Question: I started to work on grafana and i am not able to find the data source option on my drop down menu of grafana. Can somebody tell me where i am wrong. I followed the documentation of installation provided by grafana.

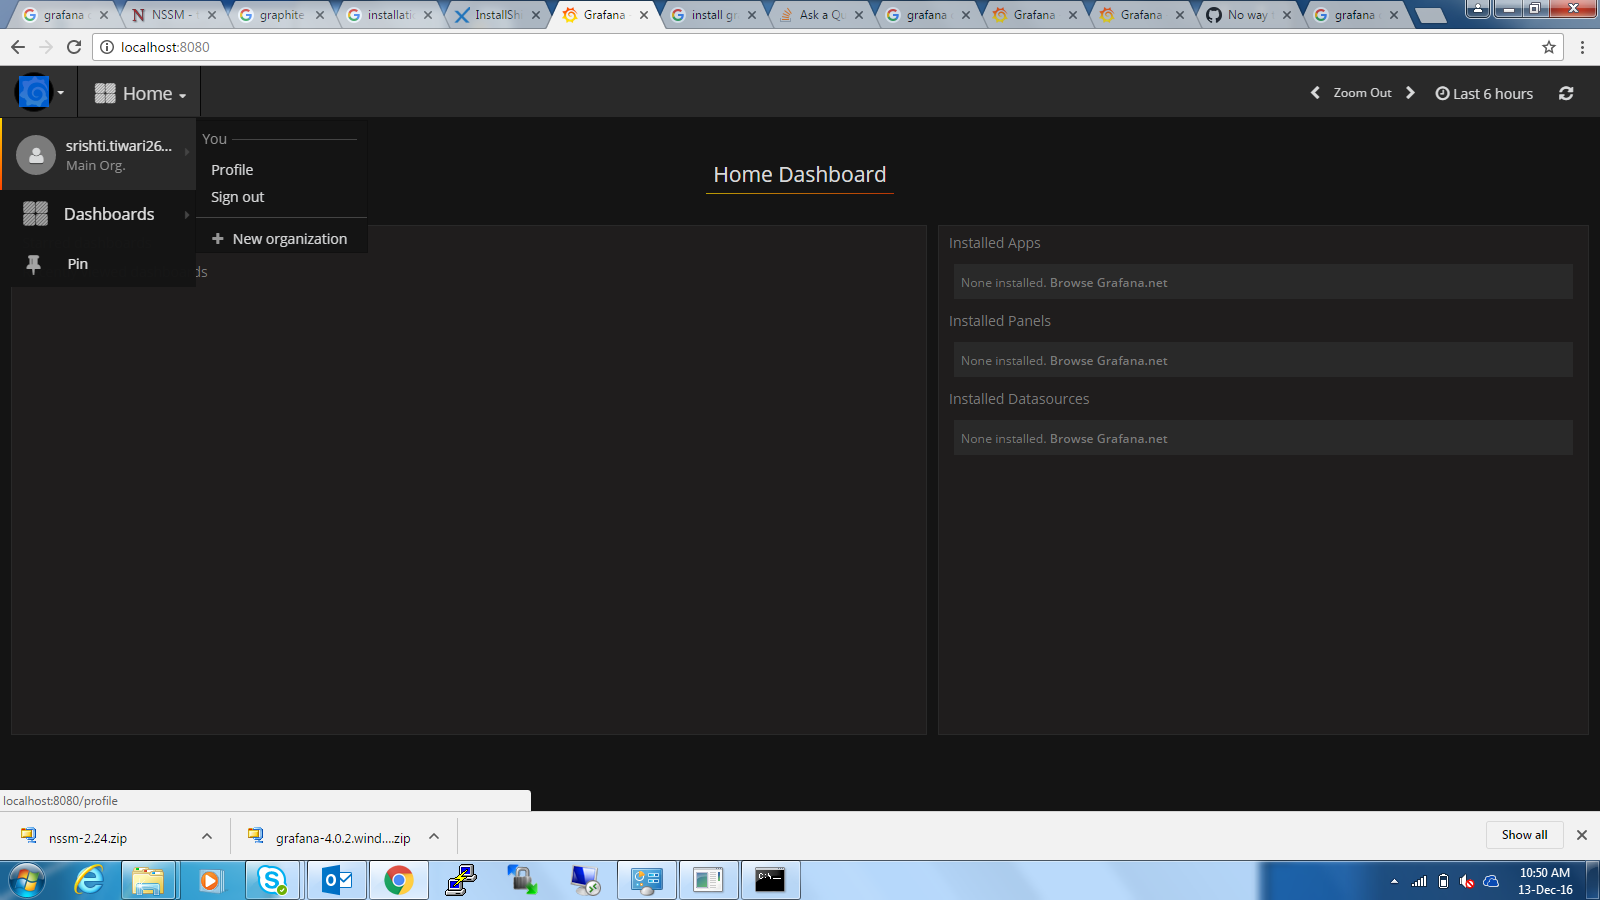
Answer: That's simple - you are not logged in as "admin" and your user obviously does not have "admin" role.
But this has nothing to do with PostgreSQL.